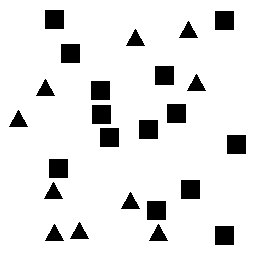
Squares: 14
Triangles: 10
Stars: 0
Total shapes: 24